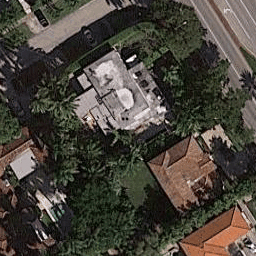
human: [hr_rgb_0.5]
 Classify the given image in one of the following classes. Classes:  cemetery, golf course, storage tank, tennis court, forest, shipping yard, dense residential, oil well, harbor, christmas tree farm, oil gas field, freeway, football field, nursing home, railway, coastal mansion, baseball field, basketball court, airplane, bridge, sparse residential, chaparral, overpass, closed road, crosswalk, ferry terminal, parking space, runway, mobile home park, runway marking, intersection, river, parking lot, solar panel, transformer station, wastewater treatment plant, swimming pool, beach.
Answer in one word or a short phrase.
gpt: coastal mansion